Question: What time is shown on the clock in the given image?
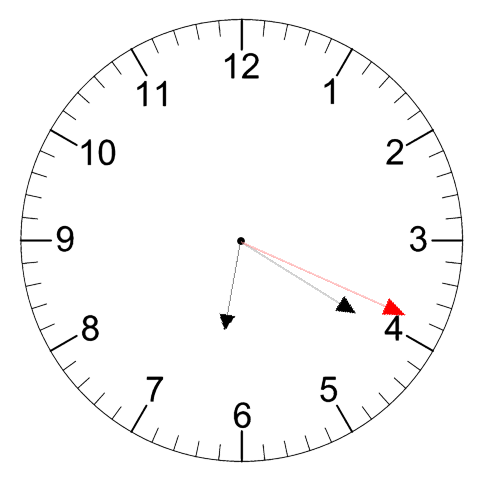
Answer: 06:20:19